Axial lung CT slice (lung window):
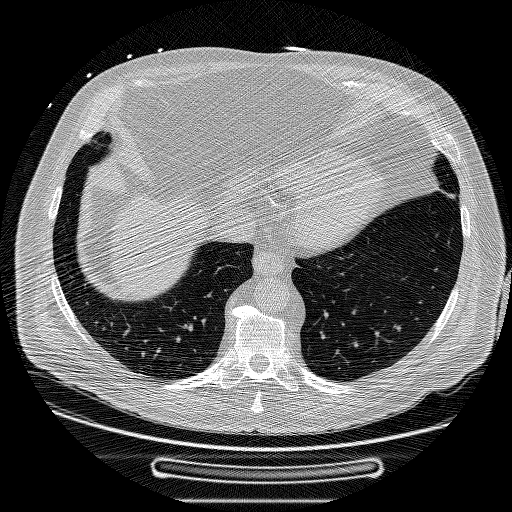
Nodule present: no